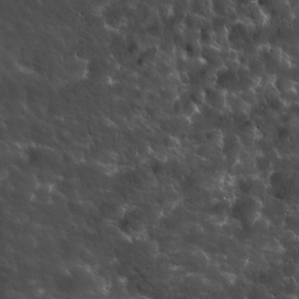
Label: non_frost